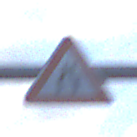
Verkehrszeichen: VerengteFahrbahn
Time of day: SunriseSunset
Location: Outdoor (Urban)
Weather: PartlyCloudy
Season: NotSpecified
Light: Natural